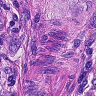
Metastatic tissue present: yes